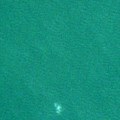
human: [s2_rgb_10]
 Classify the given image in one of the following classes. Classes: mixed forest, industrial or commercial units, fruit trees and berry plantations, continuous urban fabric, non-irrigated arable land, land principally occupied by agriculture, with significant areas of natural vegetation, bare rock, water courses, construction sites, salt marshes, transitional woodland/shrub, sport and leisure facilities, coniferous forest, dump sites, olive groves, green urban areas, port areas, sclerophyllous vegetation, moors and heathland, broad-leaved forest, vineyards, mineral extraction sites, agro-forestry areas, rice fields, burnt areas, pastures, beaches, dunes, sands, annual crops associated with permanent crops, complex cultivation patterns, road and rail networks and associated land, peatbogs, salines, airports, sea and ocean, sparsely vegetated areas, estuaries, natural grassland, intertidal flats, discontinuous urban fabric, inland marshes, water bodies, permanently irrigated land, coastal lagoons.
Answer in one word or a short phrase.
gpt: sea and ocean